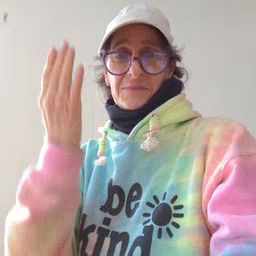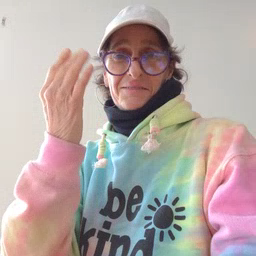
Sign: mitten